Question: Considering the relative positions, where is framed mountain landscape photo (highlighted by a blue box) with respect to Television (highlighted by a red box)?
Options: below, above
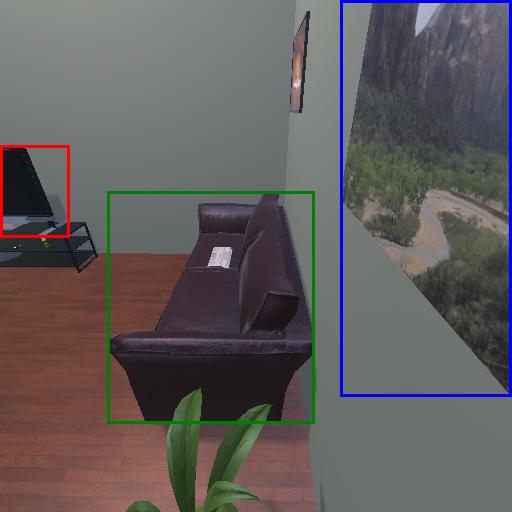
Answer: below